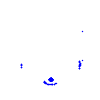
Particle: electron